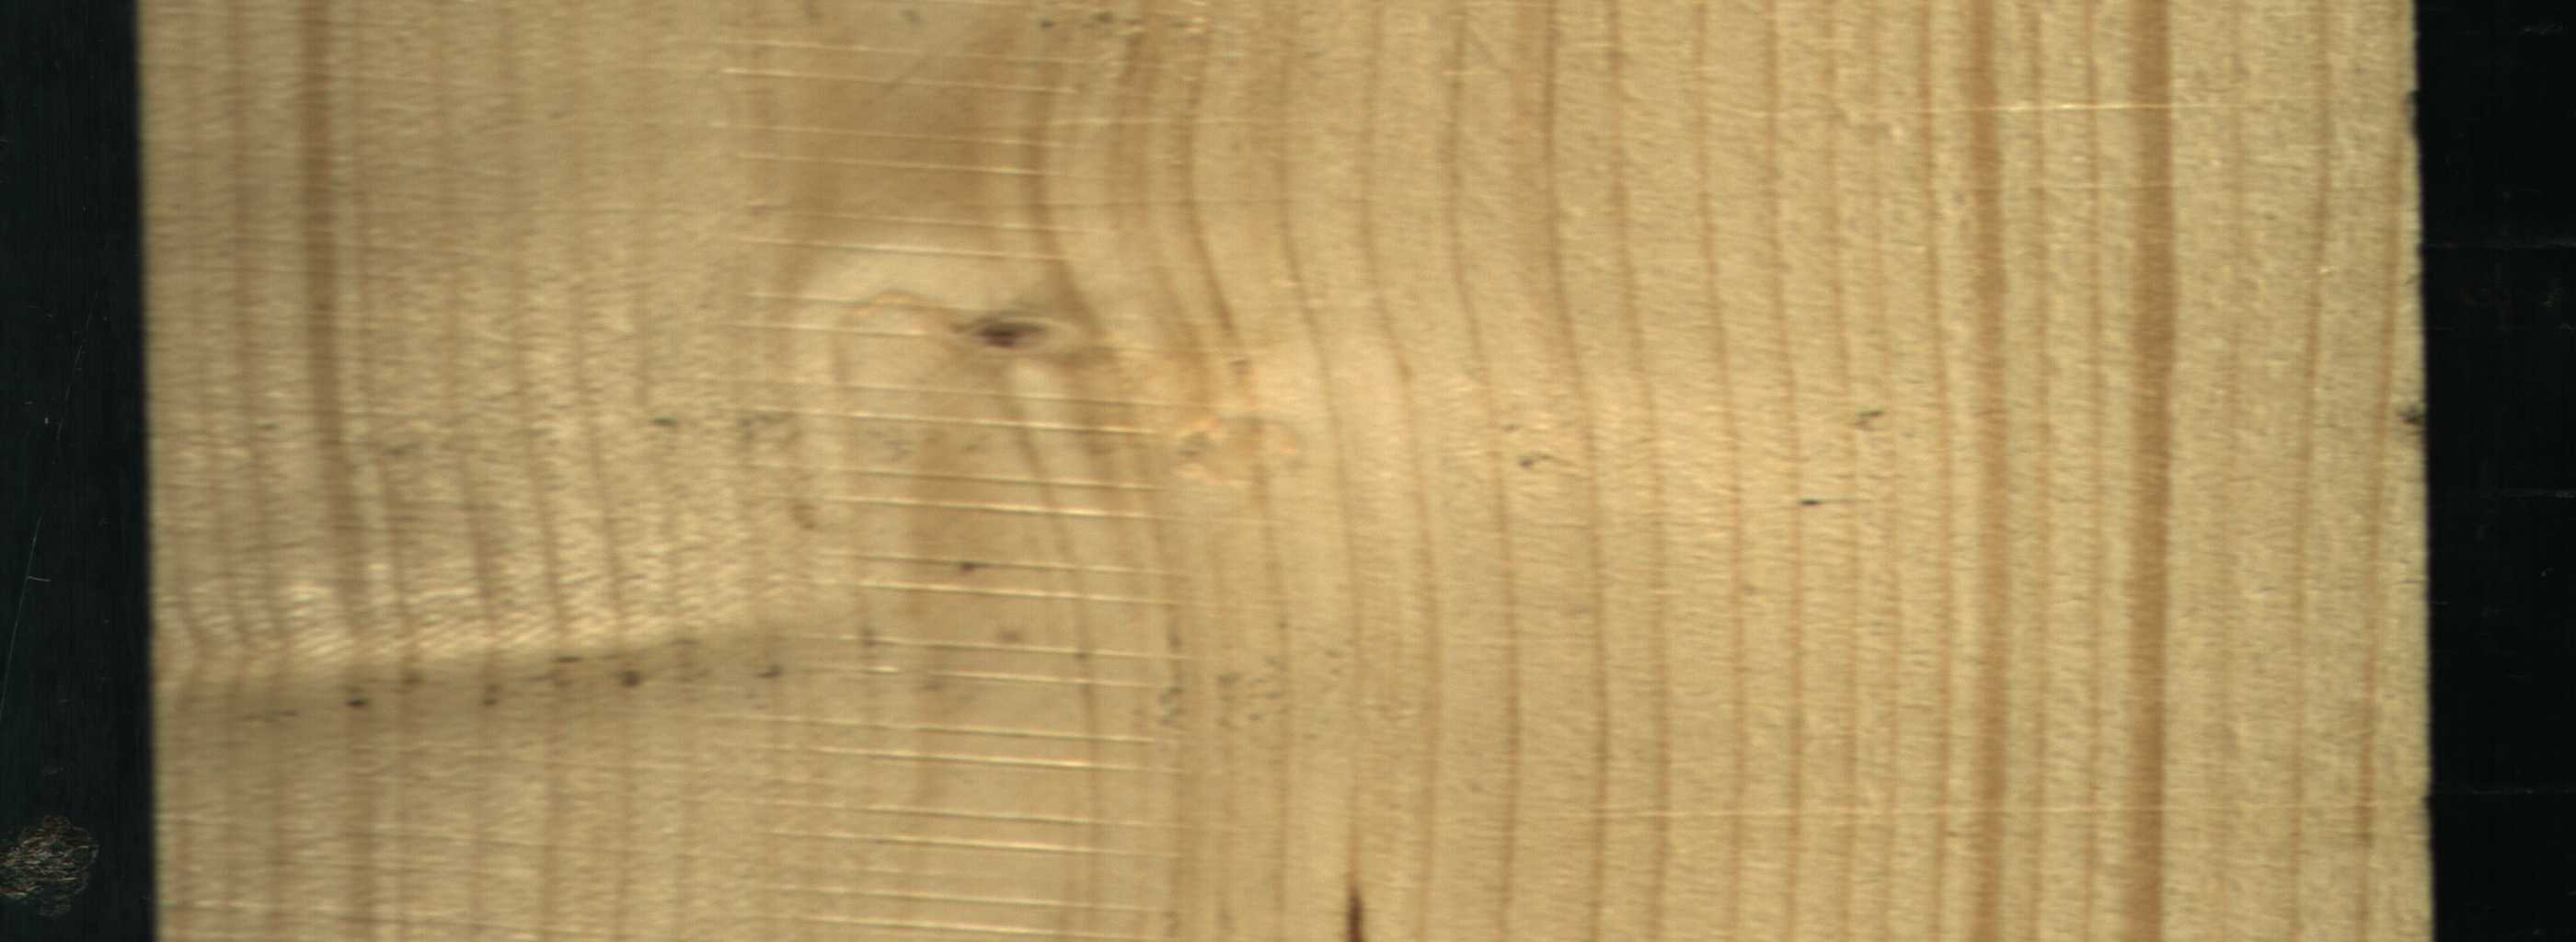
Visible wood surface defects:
resin
Live_Knot